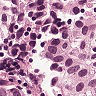
Metastatic tissue present: yes